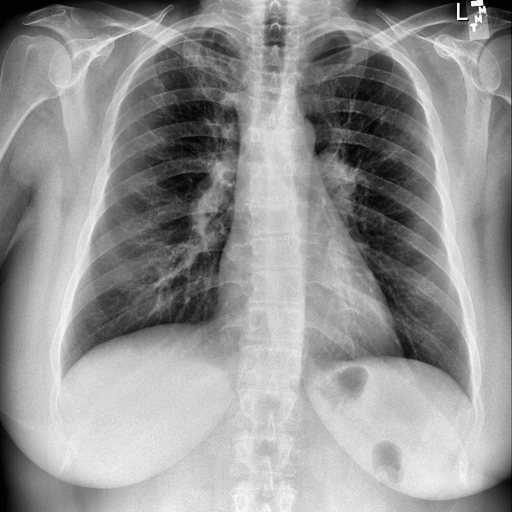
Finding: NORMAL